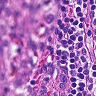
Metastatic tissue present: no